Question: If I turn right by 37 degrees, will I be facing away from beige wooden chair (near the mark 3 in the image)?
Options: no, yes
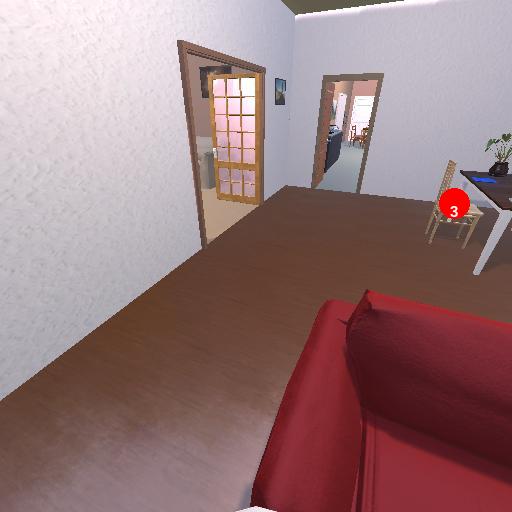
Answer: no